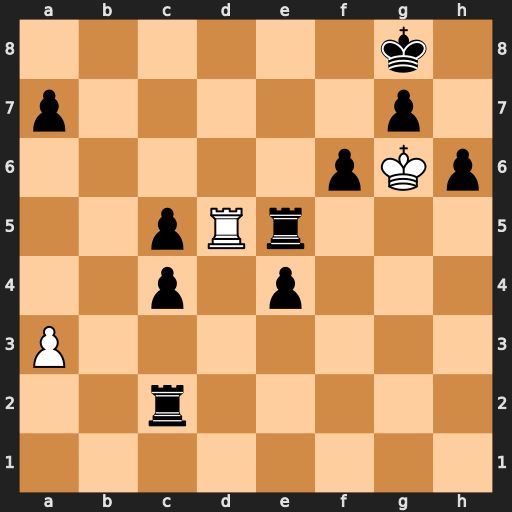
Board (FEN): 6k1/p5p1/5pKp/2pRr3/2p1p3/P7/2r5/8
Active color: w
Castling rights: -
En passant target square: -
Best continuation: Rd8+ Re8 Rxe8#